Question: I'm trying to make a Facebook clone for practicing iOS and I can't see why a label I have on my news feed gets unnecessary padding.

It only occurs on some labels, others on my news feed turn out fine. However for a select few there's a block of white pace above and below. At first I thought it was an alignment issue so I changed the labels background to green to show that the constraints hold out.
Anyone know as to why it's placing the padding, only for a select few?
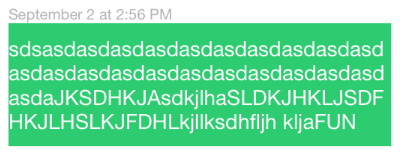
Answer: As dbart pointed out your label's frame is likely higher than the text needed. You can fix this by calling -sizeToFit. You can also check the amount of space the label is actually using for text by using +textRectWithBounds:maximumNumberOfLines: